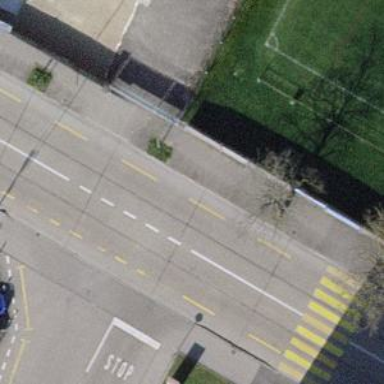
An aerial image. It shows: Service road with asphalt surface and sidewalk.